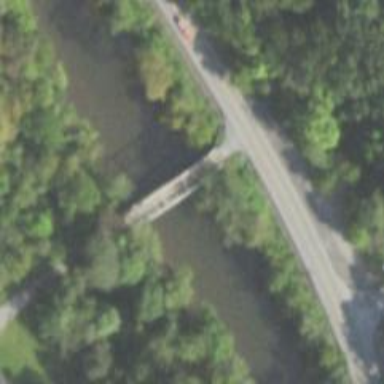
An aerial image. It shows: Unclassified road on bridge.